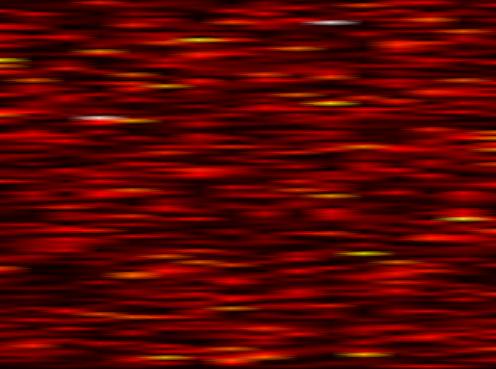
Label: OFDM